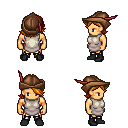
a pixel art fantasy rpg character, male body template, human, tanned skin, white tunic, gold greaves, dark blonde swoop hairstyle, leather cap, black shoes, four views (front, back, left, right), 2x2 character sprite sheet, small pixel art, hard edges, no anti-aliasing